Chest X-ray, PA view. Patient: 40 years old, sex M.
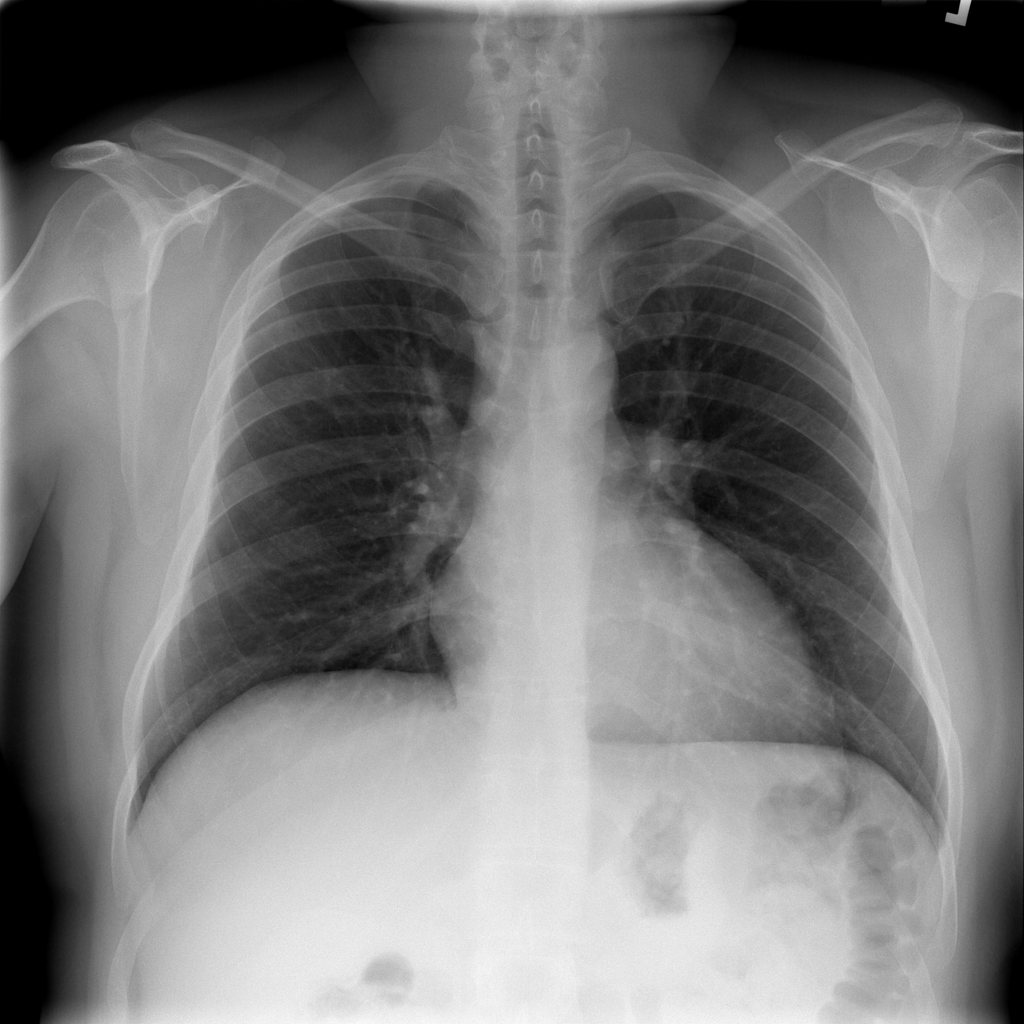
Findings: No Finding